Question: I am using Extjs 4 in Sencha Architect. I have 2 buttons when I press on first one I get 'Panel_1" displays at the bottom. I made it using border layout on parent panel and south region on child panel "Panel_1".

now I need to do the same thing and display "Panel_2" at the same place when button_2 pressed. but seems like I cannot set two panels at same region (south) in border layout.
Any another idea about how to accomplish that ?
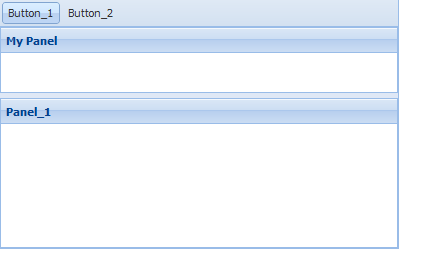
Answer: You need to create a container in the south region with a card layout. Add both of your panels to this container and then use the 'southContainer.setActiveItem(card)' function in your button handler to show the correct panel when you press the relevant button.